Question: Im facing a problem. I have a listing page in which i list all the links and for searching purpose i render the form in
'''
Ajax.BeginForm("InitializeUserSearch", new AjaxOptions {UpdateTargetId="divGrid" })
'''
and in divGrid the resultant records displays. In Controller if the session expires then i redirect it to login view
'''
if (!SessionAlive)
{
return RedirectToAction("Login", "UserLogin");
}
'''
The problem is when session expires it renders the View in that user control and it looks like a new page in main page. What may be the problem?
For reference im attaching the screenshot after session expires
Im using Asp.Net-MVC 2
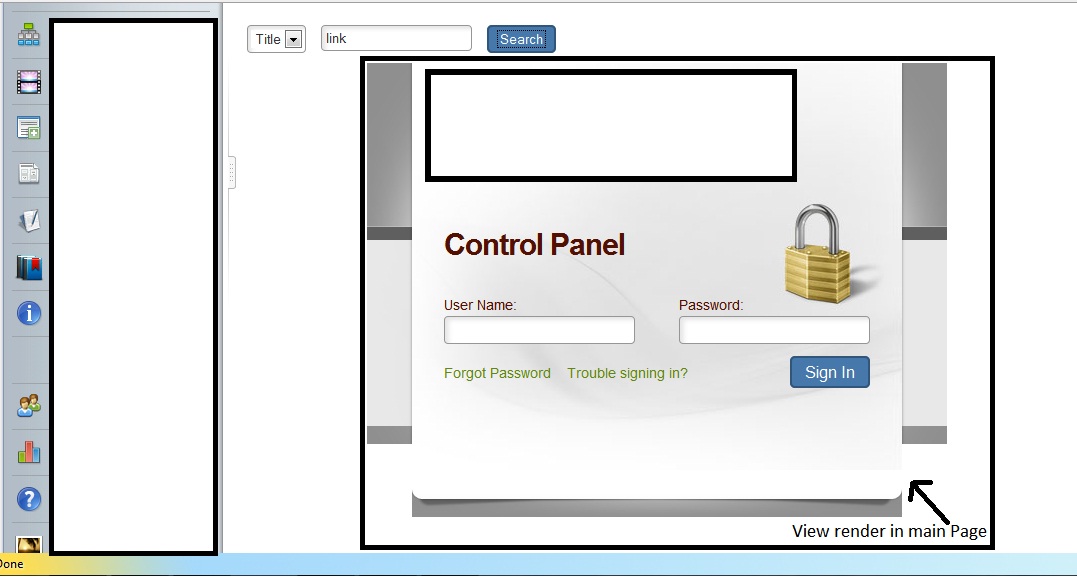
Answer: If you redirect in an AJAX invoked action it will most probably return an entire HTML page whereas you need to return only an HTML partial. After checking for session expiration instead of redirect you could return a partial view containing the login partial:
'''
if (!SessionAlive)
{
return PartialView("~/Login/UserLogin.ascx");
}
'''